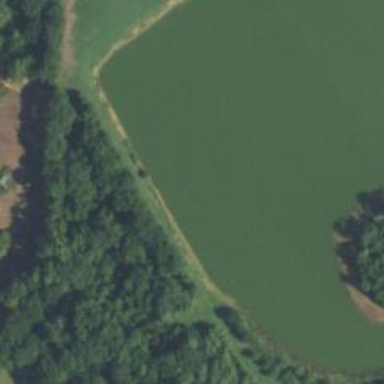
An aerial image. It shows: Reservoir.